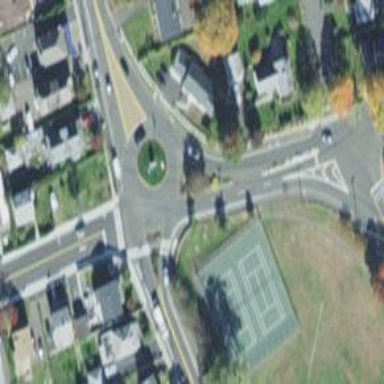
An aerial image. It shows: Roundabout on residential road.